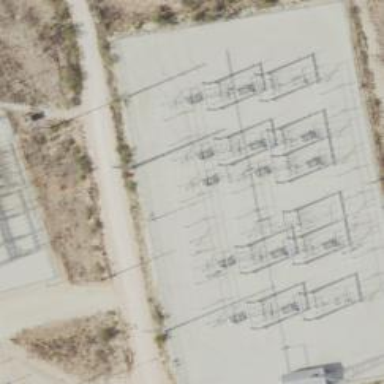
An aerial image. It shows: Switch used for power control.